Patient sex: M
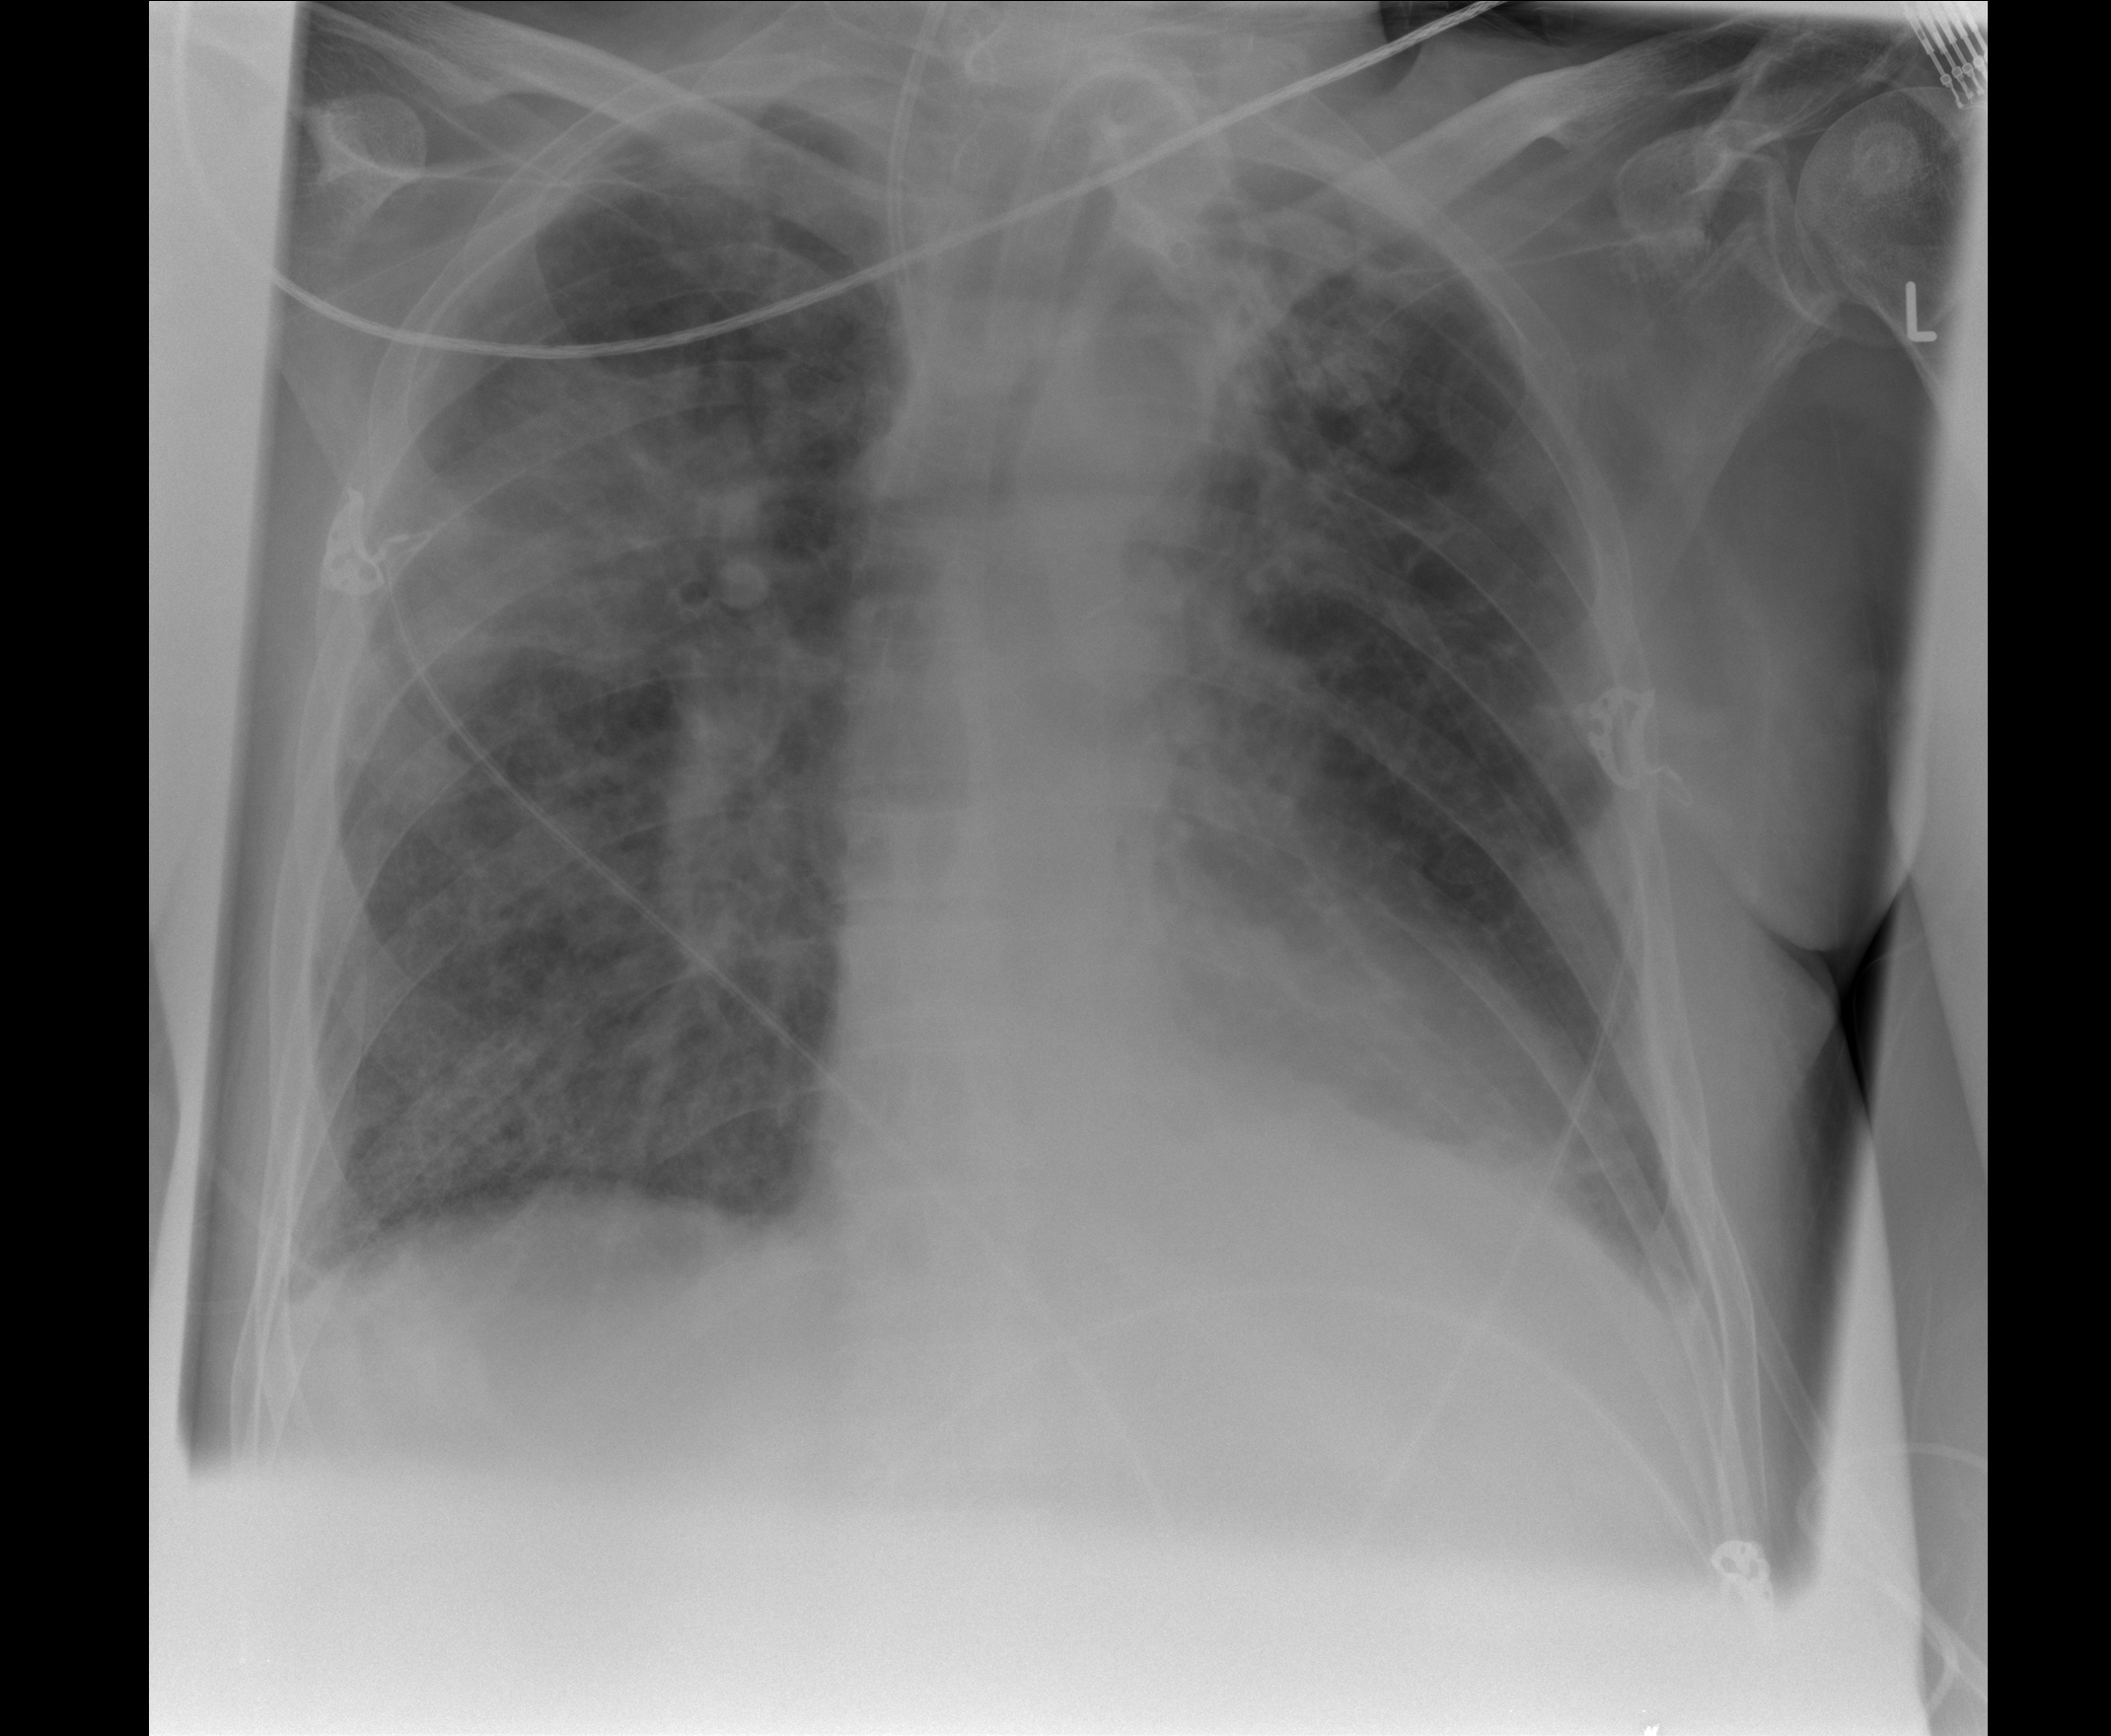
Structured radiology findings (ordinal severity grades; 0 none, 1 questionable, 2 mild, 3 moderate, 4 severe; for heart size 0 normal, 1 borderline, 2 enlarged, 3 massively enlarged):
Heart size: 0
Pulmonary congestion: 2
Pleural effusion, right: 1
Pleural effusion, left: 1
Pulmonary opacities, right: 3
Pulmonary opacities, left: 2
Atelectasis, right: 2
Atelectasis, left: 2